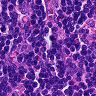
Metastatic tissue present: no